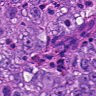
Metastatic tissue present: yes